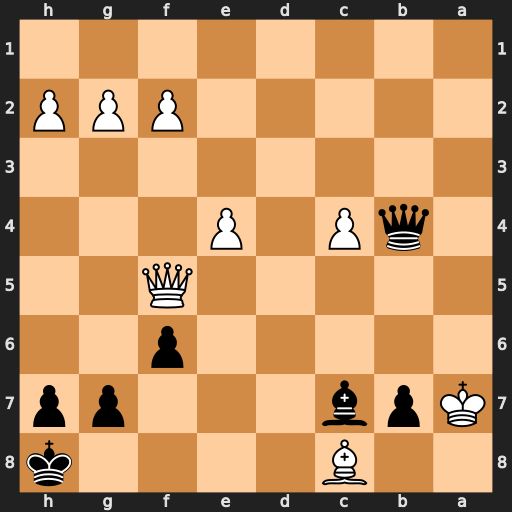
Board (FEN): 2B4k/Kpb3pp/5p2/5Q2/1qP1P3/8/5PPP/8
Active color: b
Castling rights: -
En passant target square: -
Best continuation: Qb6+ Ka8 Qa6#